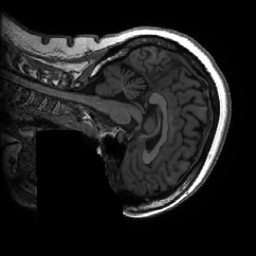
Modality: T1w
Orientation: sagittal
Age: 43
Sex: female
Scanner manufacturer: ge
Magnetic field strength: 3 T
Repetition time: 0.007348 s
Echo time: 0.003036 s